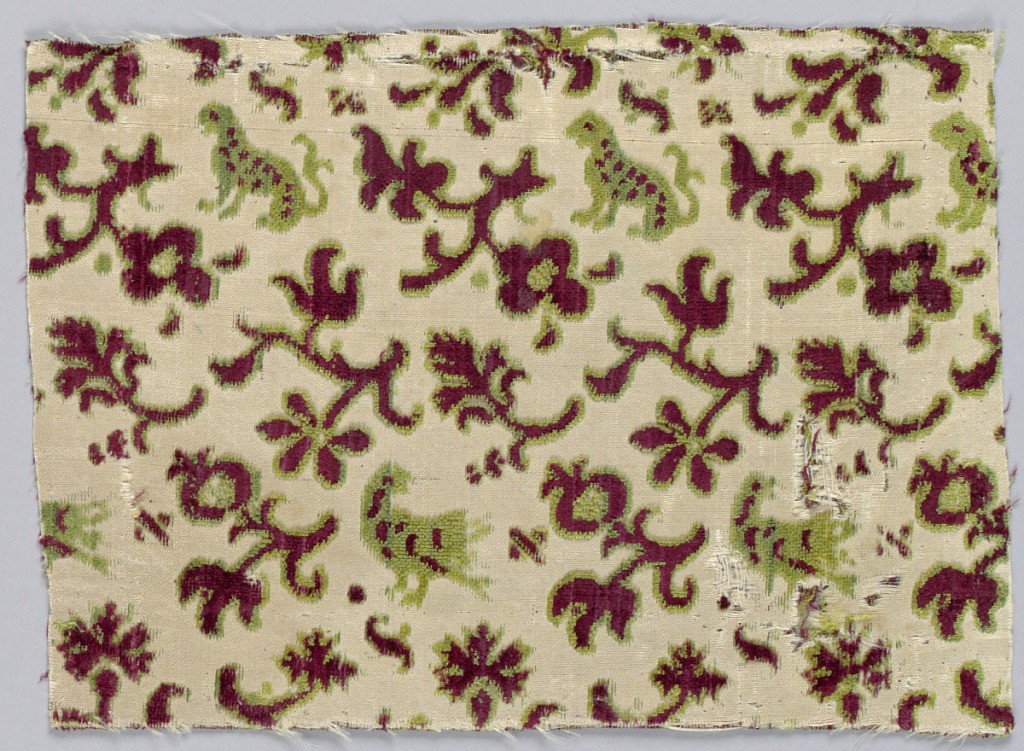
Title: Fragment
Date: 17th century
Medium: silk Technique: cut (brown) and uncut (green) supplementary warp pile in a satin foundation (ciselé velvet) Label: Silk cut, uncut velvet in a satin foundation
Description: Spotted cats and birds in a field of diagonal plant forms. White background.